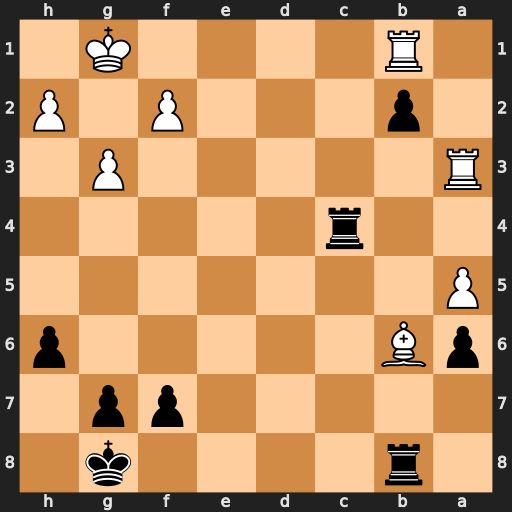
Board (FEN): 1r4k1/5pp1/pB5p/P7/2r5/R5P1/1p3P1P/1R4K1
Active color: b
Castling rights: -
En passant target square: -
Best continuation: Rc1+ Kg2 Rxb1